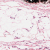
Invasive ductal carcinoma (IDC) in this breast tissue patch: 0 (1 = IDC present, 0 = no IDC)